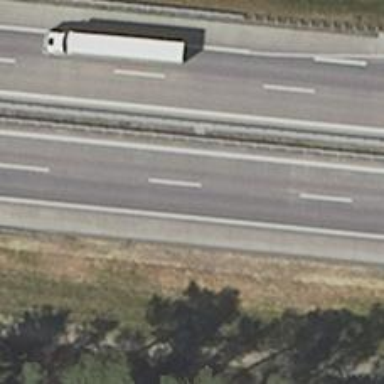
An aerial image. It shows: Motorway.